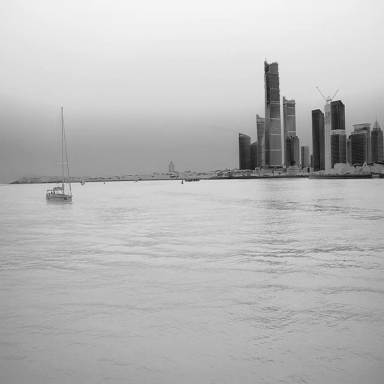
There are two sailboats in the infrared image.